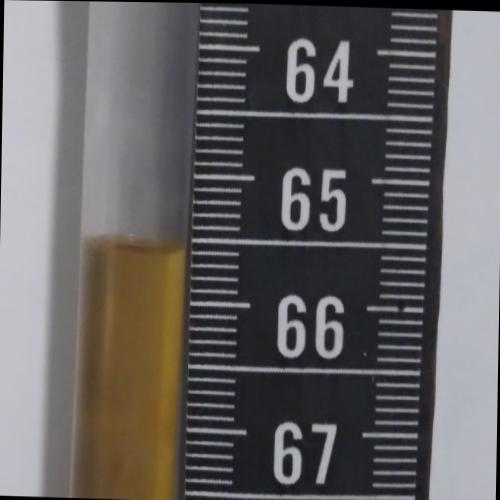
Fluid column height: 65.6 cm